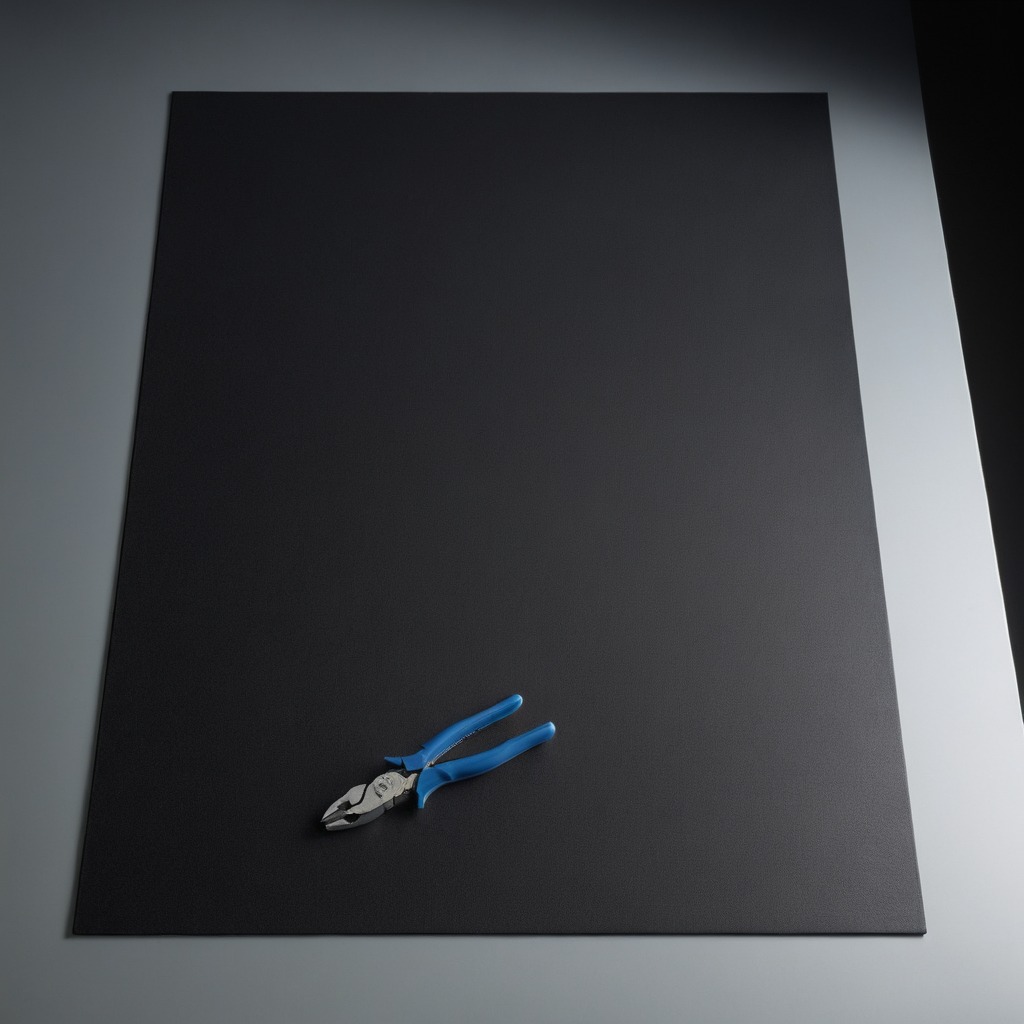
A plier lies on a clean granite tabletop covered with a black rubber mat inside a workshop under bright overhead lighting crisp shadows high clarity worn but beneath the mat.